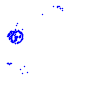
Particle: pion